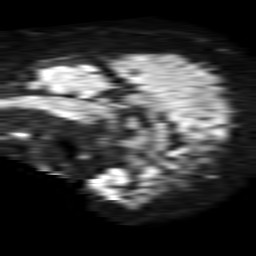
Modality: TRACE
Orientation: sagittal
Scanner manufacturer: philips
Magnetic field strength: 1.5 T
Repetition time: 4.6 s
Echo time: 0.08631 s